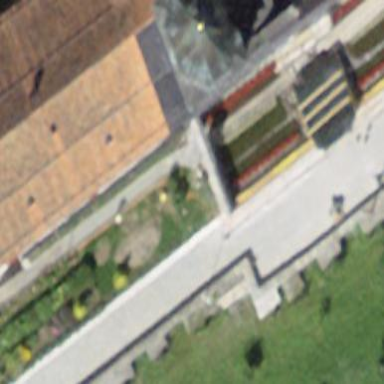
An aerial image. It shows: Bell tower that is part of building.